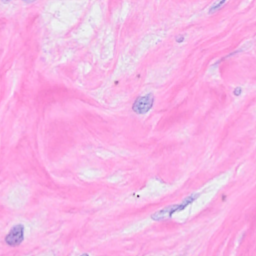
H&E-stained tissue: Breast